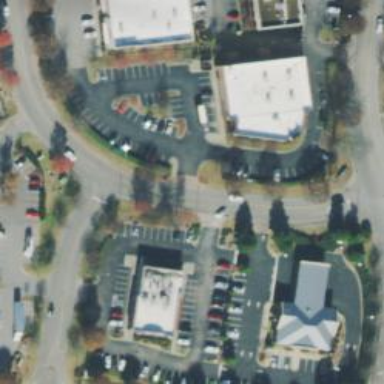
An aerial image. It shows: Unclassified road with retail establishments along its sides.